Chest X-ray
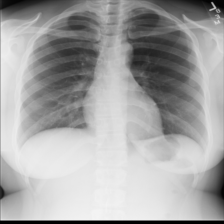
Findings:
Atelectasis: negative
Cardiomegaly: negative
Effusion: negative
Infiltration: negative
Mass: negative
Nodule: negative
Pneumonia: negative
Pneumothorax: negative
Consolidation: negative
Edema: negative
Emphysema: negative
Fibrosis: negative
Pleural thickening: negative
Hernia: negative